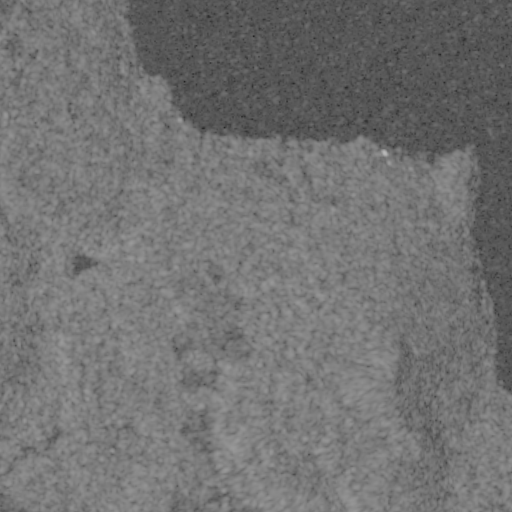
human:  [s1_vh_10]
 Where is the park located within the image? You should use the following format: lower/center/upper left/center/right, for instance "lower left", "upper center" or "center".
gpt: The park is located in the upper left of the image.
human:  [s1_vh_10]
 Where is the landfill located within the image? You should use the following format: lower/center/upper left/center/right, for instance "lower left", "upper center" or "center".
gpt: There is no landfill in the image.

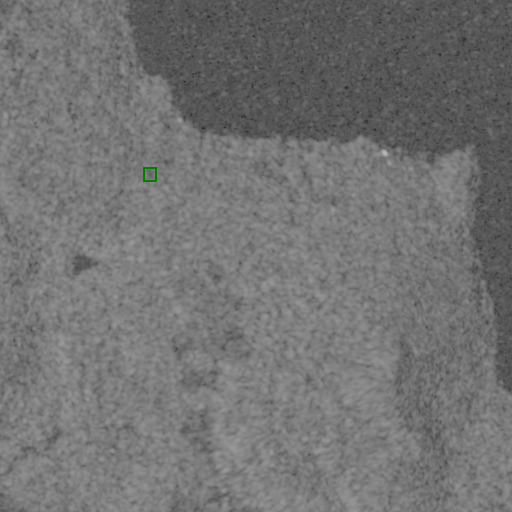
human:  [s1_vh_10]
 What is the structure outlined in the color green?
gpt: The structure outlined in green is a park.
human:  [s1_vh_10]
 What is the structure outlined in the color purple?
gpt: There is no purple outline.